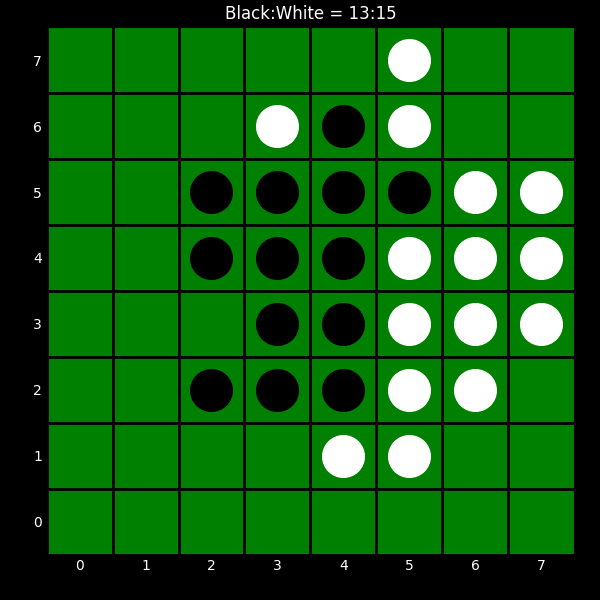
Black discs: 13
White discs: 15